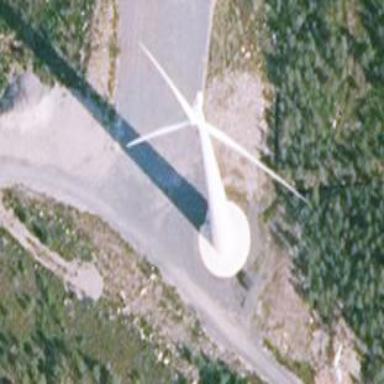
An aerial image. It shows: Wind generator is in the picture.